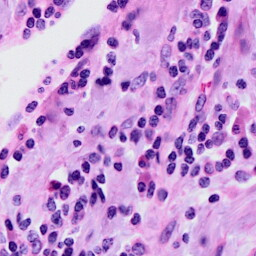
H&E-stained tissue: Cervix